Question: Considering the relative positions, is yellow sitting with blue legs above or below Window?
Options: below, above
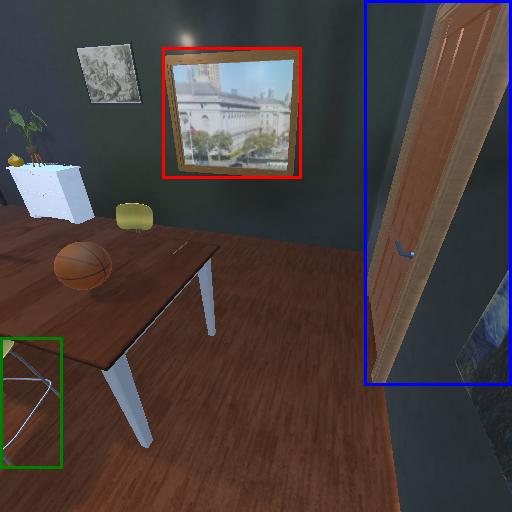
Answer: below